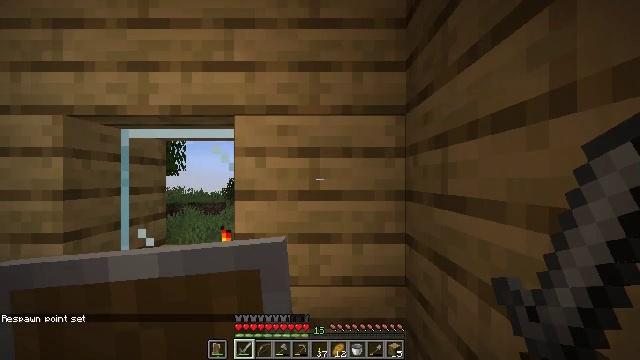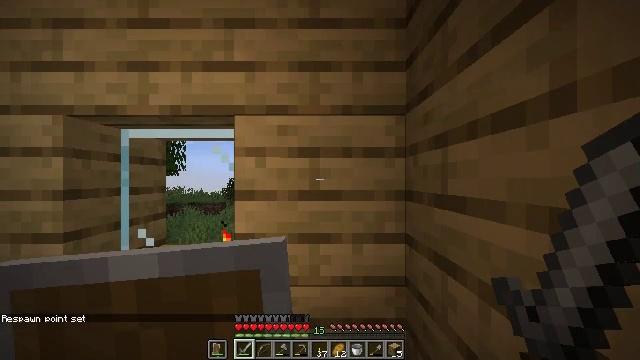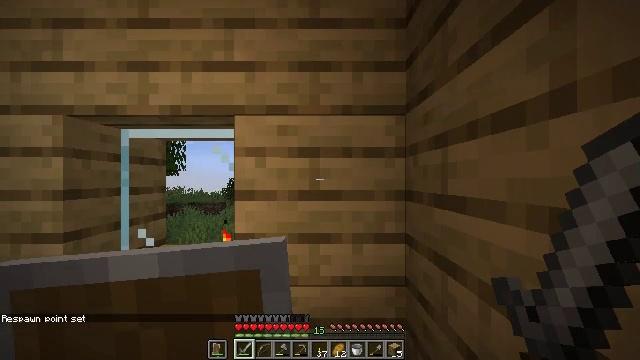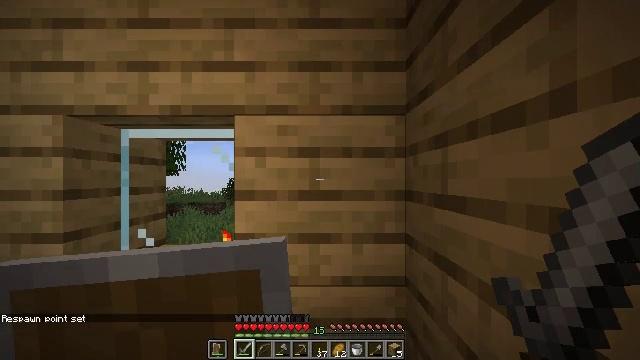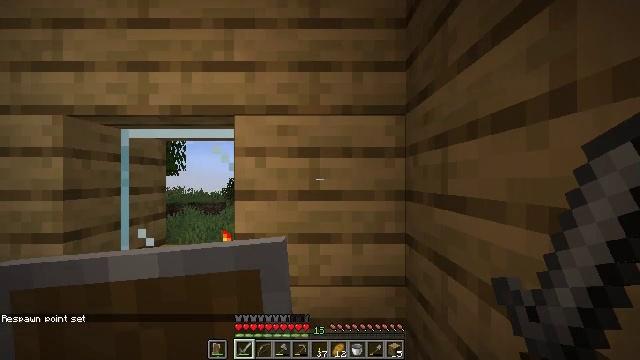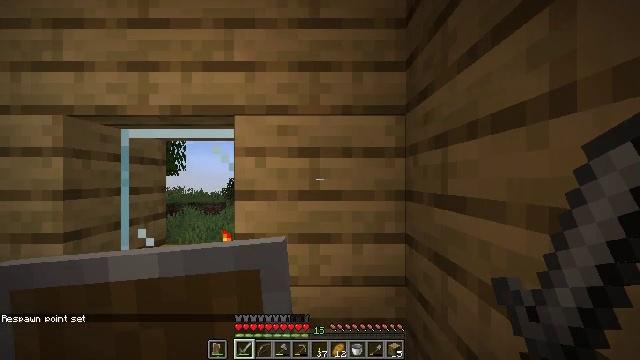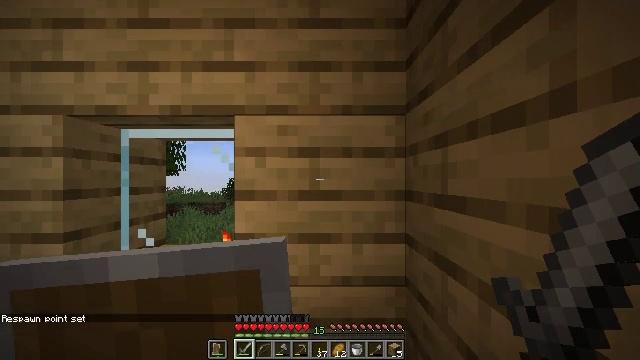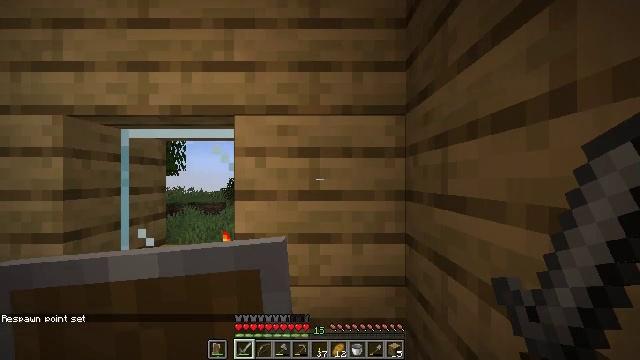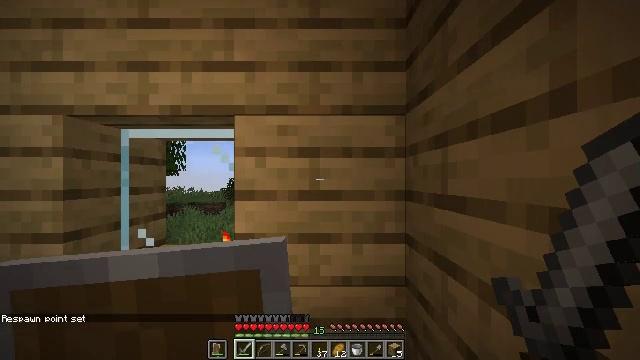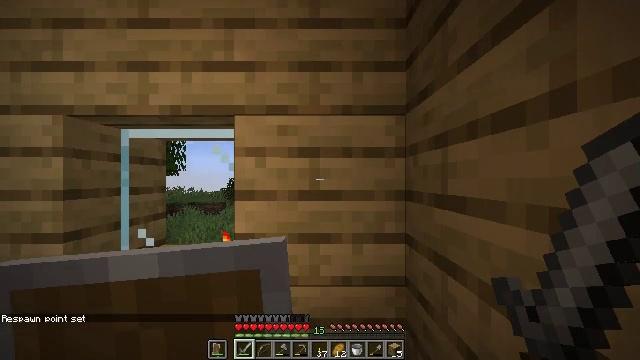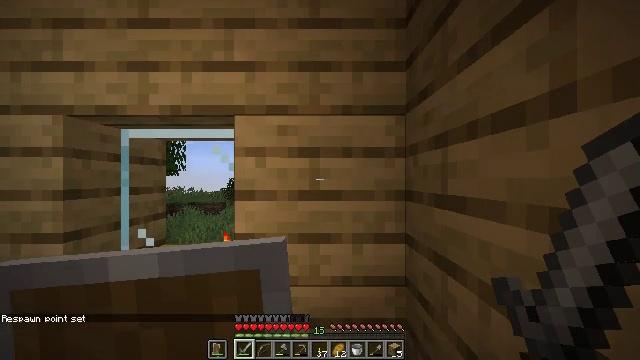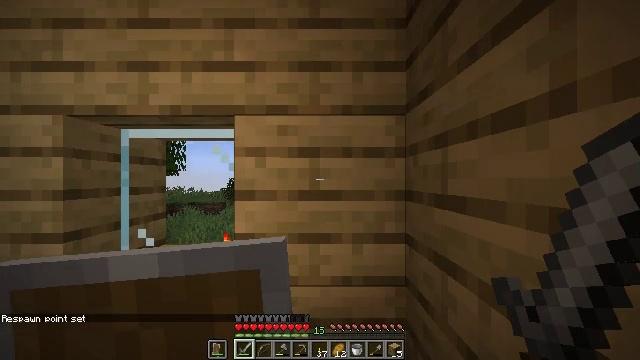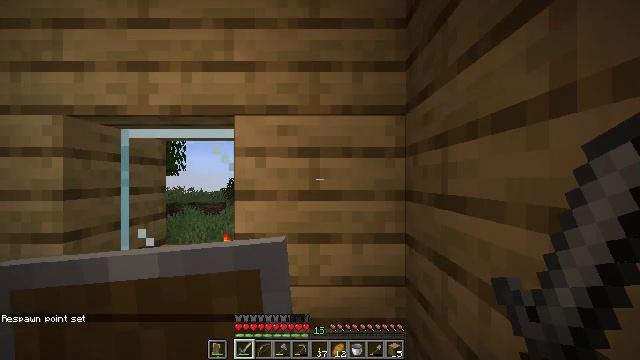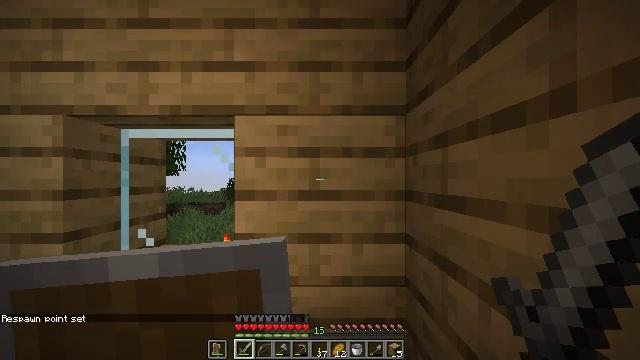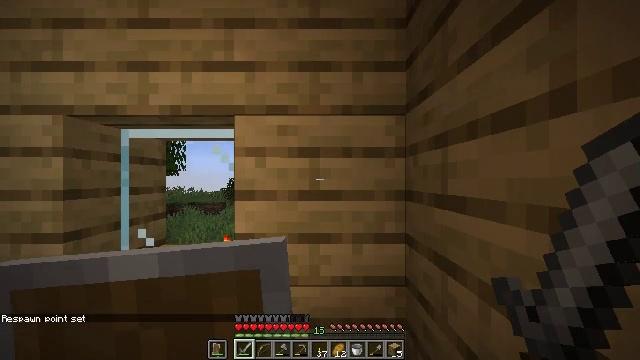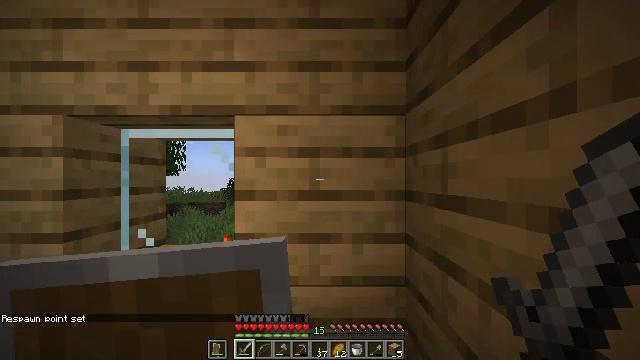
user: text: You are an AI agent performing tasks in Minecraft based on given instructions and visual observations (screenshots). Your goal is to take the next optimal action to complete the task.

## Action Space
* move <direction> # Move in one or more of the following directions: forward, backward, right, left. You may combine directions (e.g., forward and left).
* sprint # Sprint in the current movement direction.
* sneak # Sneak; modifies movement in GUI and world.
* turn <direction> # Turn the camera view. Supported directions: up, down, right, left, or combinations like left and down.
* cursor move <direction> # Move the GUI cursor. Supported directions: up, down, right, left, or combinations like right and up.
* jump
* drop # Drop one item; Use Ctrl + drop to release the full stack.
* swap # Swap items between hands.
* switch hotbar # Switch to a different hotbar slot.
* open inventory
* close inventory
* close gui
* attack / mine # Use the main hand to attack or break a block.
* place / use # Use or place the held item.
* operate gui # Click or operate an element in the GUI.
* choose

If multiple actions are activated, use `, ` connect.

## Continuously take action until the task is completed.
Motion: motion action
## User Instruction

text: Attack the oak stairs to recycle them.
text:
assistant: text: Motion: no_op
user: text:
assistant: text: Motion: no_op
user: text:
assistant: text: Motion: no_op
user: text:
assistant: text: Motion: no_op
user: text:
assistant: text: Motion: no_op
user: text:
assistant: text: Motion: no_op
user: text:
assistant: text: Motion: no_op
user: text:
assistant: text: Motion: no_op
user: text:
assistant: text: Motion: no_op
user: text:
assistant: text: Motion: no_op
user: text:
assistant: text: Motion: no_op
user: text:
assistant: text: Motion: no_op
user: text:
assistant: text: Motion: no_op
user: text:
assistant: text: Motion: no_op
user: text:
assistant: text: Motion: no_op
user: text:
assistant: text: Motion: no_op
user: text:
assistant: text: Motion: turn left and down
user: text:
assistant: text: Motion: turn left and down
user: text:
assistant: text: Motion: turn left and down
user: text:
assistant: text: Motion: turn right and up
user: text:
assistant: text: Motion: turn right and up
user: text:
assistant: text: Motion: turn left
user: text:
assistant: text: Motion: turn left and down
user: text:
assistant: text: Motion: turn left and down
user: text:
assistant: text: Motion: turn left and down
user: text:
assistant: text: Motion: turn left and down
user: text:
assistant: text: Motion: turn left and down
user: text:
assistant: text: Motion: turn left and down
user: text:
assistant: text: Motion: turn left and down
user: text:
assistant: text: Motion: move forward, turn left